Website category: book
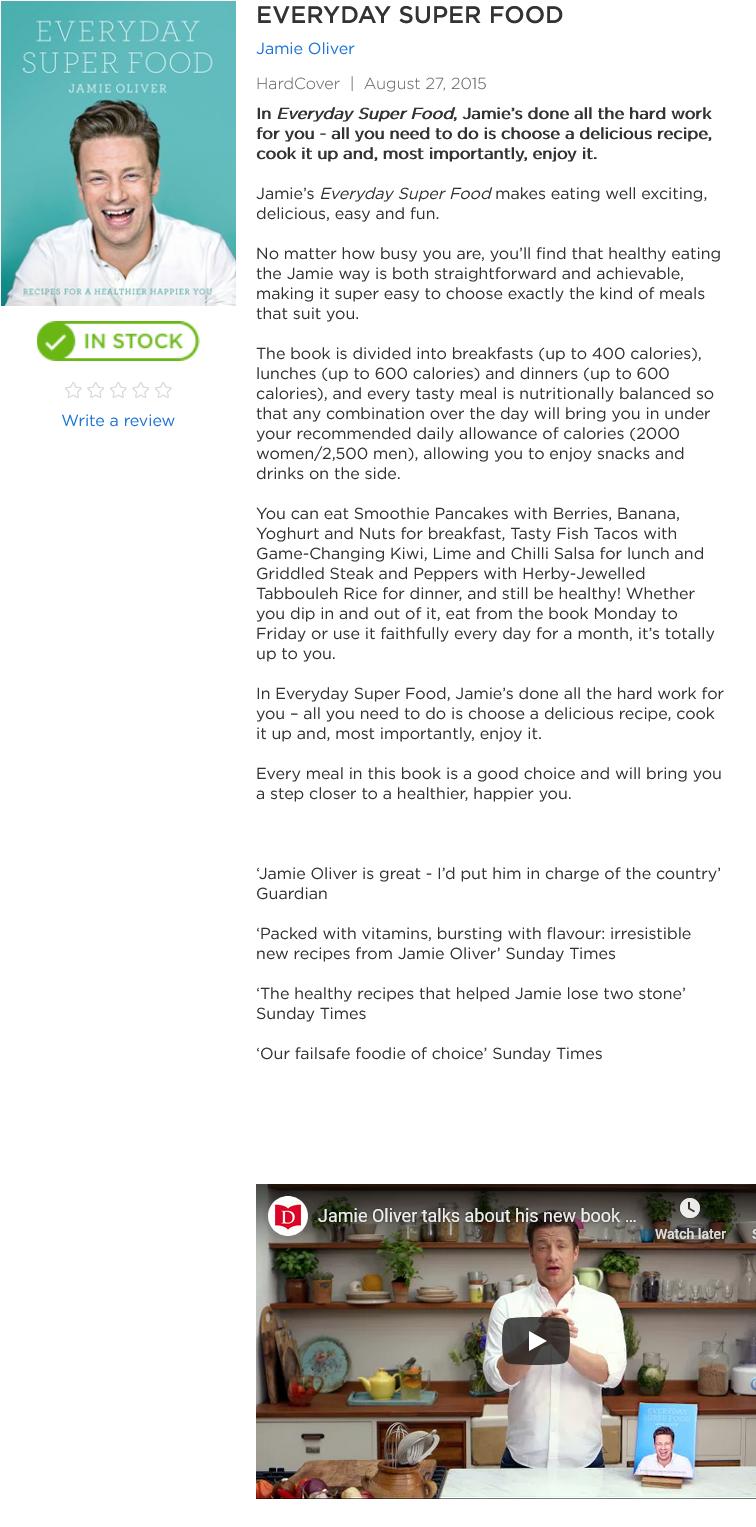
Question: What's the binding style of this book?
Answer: HardCover

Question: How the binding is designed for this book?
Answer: HardCover

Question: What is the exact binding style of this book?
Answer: HardCover

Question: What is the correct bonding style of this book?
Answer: HardCover

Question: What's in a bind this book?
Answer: HardCover

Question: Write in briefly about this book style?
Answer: HardCover

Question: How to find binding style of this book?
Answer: HardCover

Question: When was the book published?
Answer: August 27, 2015

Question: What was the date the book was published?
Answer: August 27, 2015

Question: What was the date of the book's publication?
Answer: August 27, 2015

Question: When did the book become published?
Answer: August 27, 2015

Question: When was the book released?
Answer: August 27, 2015

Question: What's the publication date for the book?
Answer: August 27, 2015